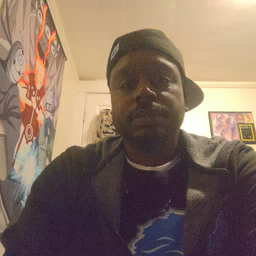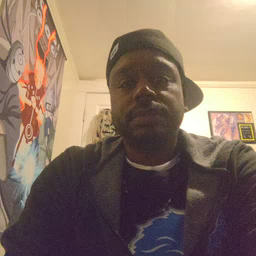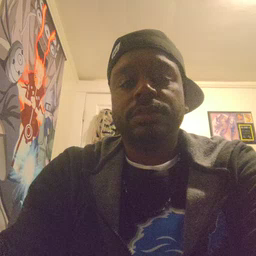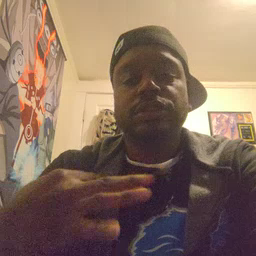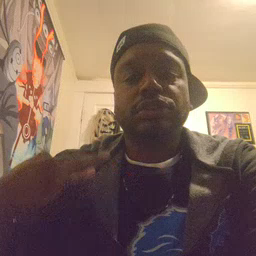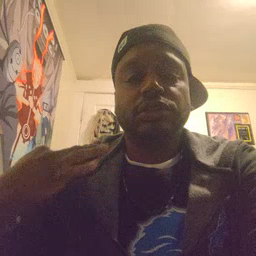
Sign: shirt